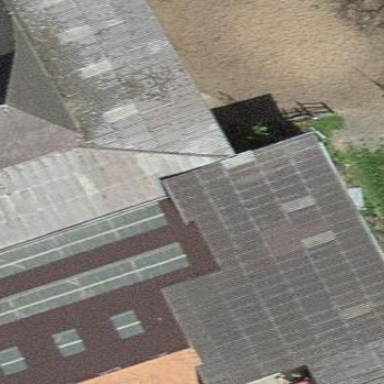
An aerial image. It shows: Shed building.